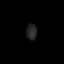
Tissue: lung
Cell type: Epithelial cells
Senescence score: 0.5785
Nuclear area (px): 165
Mean DAPI intensity: 37.624